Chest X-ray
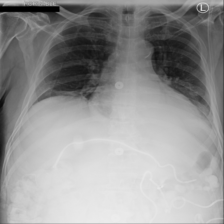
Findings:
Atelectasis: positive
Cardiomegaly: negative
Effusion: positive
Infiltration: negative
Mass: negative
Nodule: negative
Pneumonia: negative
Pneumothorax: negative
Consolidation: negative
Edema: negative
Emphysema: negative
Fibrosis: negative
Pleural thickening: negative
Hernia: negative